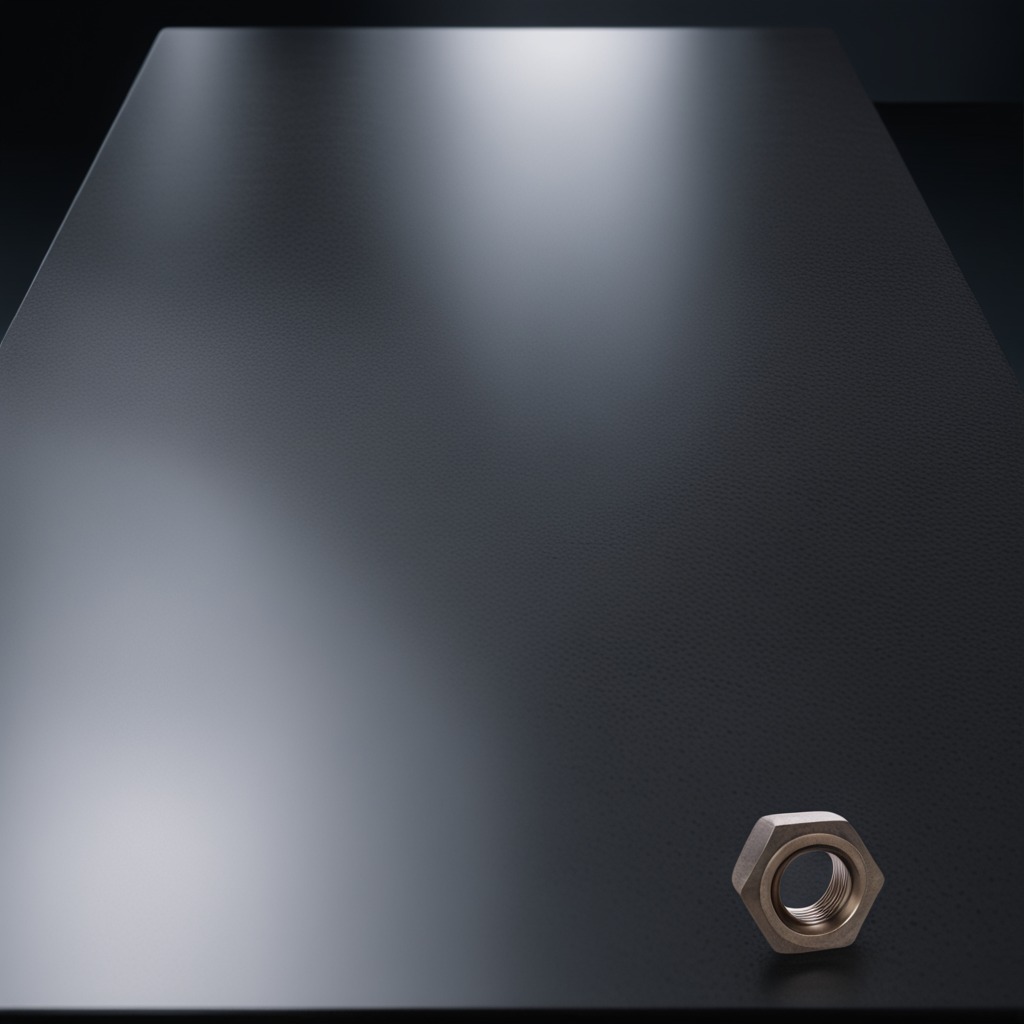
A metal nut is lying on the clean granite table inside a workshop at night dim ambient light soft shadows worn but